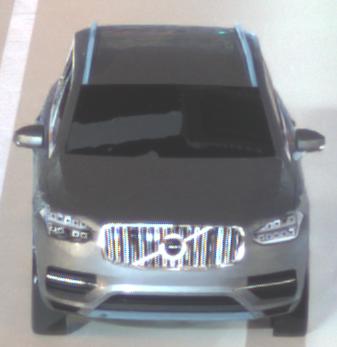
Make: Volvo
Model: XC90 B5
Detailed model: XC90 (L)
Model produced from: 2019/08
Model produced until: 2020/04
Doors: 5
Color: gray
Road condition: wet road
Daytime: night
Contrast: high contrast